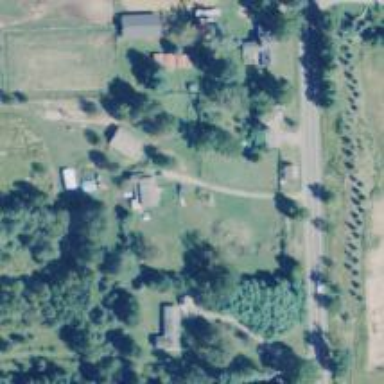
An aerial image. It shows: Driveway leading to service road.